Field crop: maize
Growth stage: 1
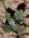
Species: chenopodium